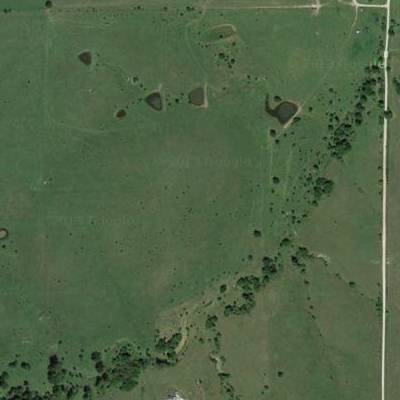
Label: aGrass